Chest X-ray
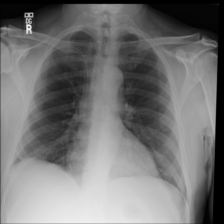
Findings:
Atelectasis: negative
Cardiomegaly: negative
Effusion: negative
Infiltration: negative
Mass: negative
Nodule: negative
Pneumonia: negative
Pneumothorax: negative
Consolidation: negative
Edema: negative
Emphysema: negative
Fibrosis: negative
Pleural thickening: negative
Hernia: negative